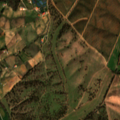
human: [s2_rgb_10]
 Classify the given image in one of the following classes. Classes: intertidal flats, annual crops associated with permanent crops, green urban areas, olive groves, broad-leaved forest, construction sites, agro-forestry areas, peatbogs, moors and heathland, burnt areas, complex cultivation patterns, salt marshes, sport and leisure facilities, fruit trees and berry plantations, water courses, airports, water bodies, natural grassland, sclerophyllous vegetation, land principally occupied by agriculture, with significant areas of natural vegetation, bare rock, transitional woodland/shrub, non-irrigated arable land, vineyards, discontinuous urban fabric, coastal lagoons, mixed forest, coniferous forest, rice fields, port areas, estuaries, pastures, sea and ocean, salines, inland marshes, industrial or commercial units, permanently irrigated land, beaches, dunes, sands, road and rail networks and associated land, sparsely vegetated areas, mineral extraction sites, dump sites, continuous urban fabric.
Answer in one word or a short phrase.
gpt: non-irrigated arable land, olive groves, annual crops associated with permanent crops, broad-leaved forest